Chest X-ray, PA view. Patient: 45 years old, sex F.
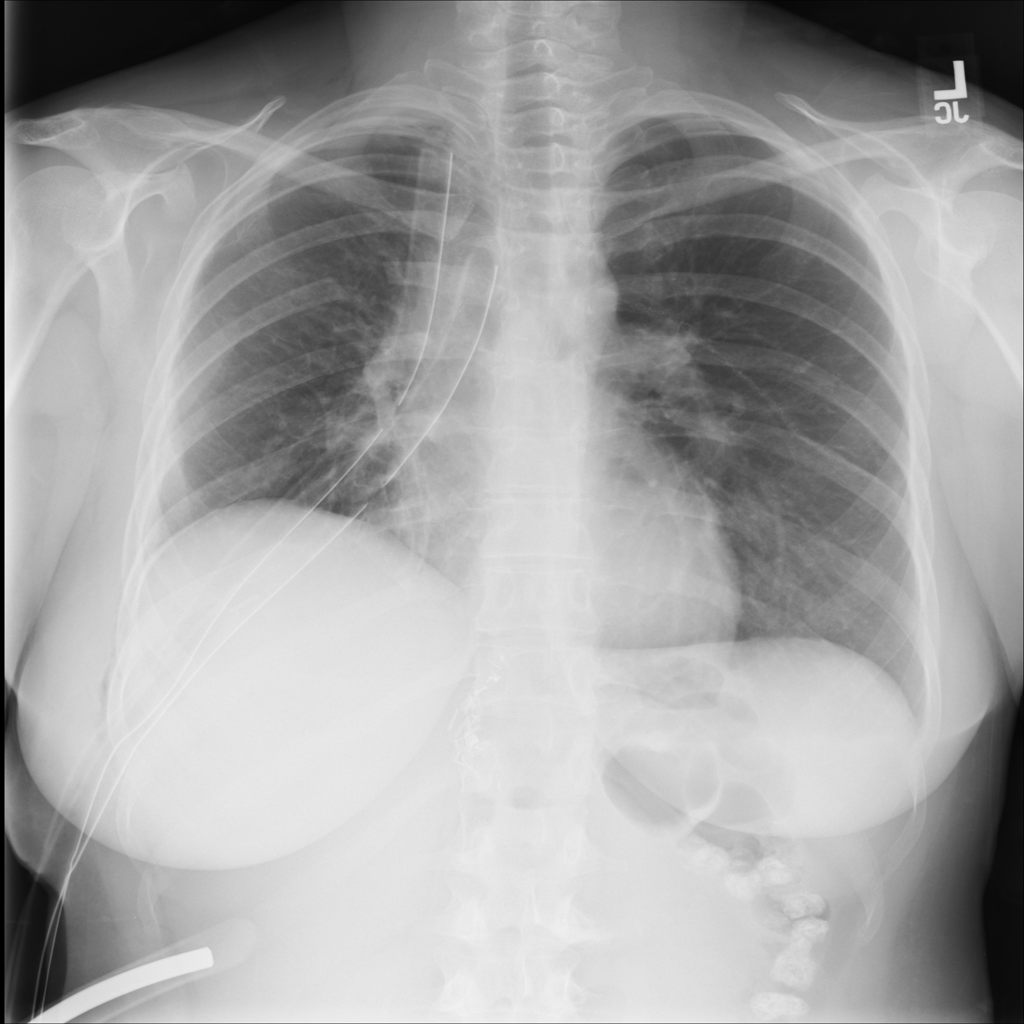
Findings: Mass, Pneumothorax